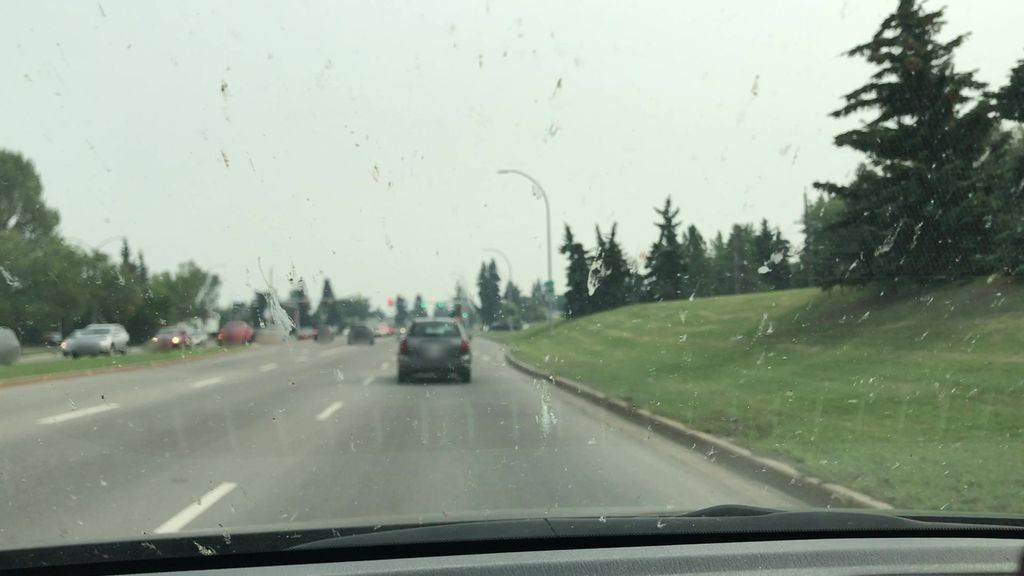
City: edmonton